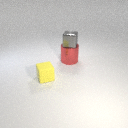
large red metal cylinder below small gray metal cube